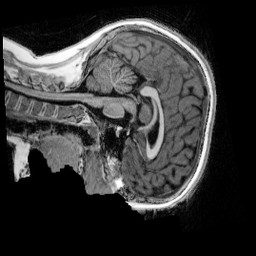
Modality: UNIT1_denoised
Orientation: sagittal
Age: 10
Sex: female
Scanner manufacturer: siemens
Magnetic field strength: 3 T
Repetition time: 4 s
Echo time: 0.00303 s